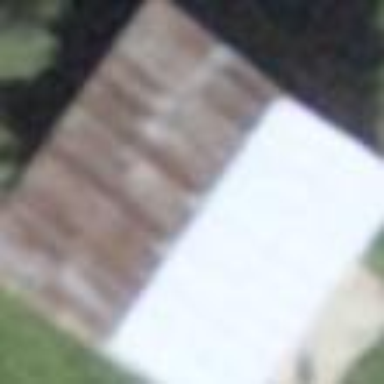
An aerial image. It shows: Barn.